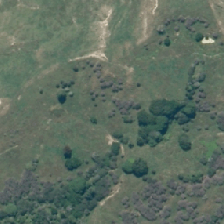
Land cover: manuka_kanuka